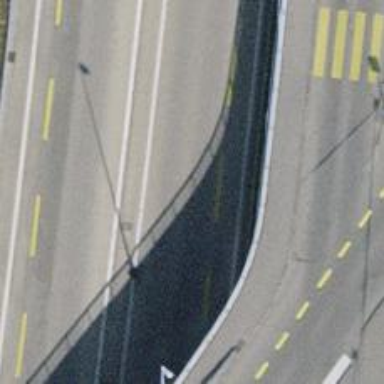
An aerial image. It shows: Primary highway with asphalt surface and designated cycle lane.